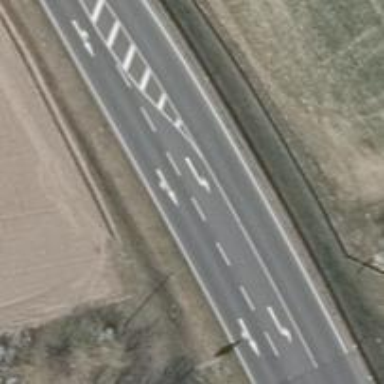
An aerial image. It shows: Primary road with asphalt surface.